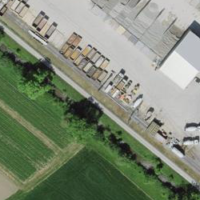
EUNIS habitat code: 52
Species observed at this site:
Ajuga reptans